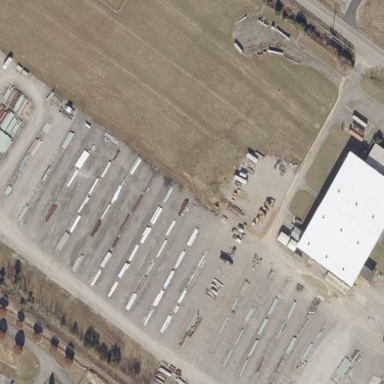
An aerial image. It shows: Industrial area with depot.